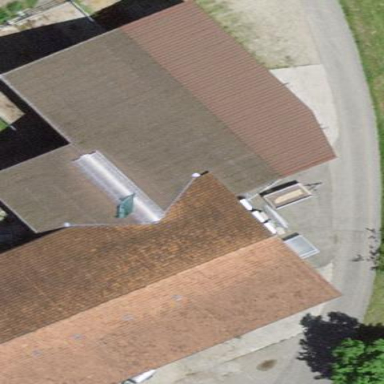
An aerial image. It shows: View of roof of building.